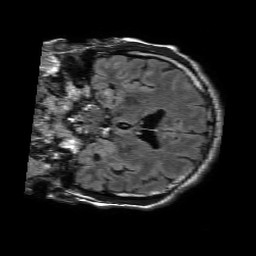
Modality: FLAIR
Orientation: coronal
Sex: male
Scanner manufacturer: philips
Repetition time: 11 s
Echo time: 0.125 s